Question: In my application I have a form that contains 5 different listview controls. I am trying to achieve two things here which I have become a little stuck on...
Is there a way I can make it so when I click on row 3 (for example) of Listview1, it selects row 3 for all listview controls? I have the following code set in my _SelectedIndexChanged event of Listview1 which works correctly, however, I want to make it so if the user clicks on row3 of any listview, it changes all listview controls to row 3.
'''
Private Sub lsvRegisters_SelectedIndexChanged(sender As Object, e As EventArgs) Handles lsvRegisters.SelectedIndexChanged
Try
If Not lsvRegisters.SelectedItems.Count = 0 Then
Dim index As Integer = lsvRegisters.SelectedIndices(0)
If lsvRegister_Hardware.Items.Count > 0 Then lsvRegister_Hardware.Items(index).Selected = True
If lsvRegister_Software.Items.Count > 0 Then lsvRegister_Software.Items(index).Selected = True
If lsvRegister_Processes.Items.Count > 0 Then lsvRegister_Processes.Items(index).Selected = True
If lsvRegister_System.Items.Count > 0 Then lsvRegister_System.Items(index).Selected = True
If lsvRegister_Misc.Items.Count > 0 Then lsvRegister_Misc.Items(index).Selected = True
End If
Catch ex As Exception
CreateLog("Module: lsvRegisters_SelectedIndexChanged()" & vbNewLine & "Exception Error: " & ex.Message)
MsgBox("Exception Error: " & ex.Message, MsgBoxStyle.Critical, "Module: lsvRegisters_SelectedIndexChanged()")
End Try
End Sub
'''
And secondly:
Is there a way I can make it so all listview controls have the highlight bar as active colour? Currently it only shows the focused listview control with a blue highlight bar and the others in a dull grey. I want to (if possible) have all listview controls show in blue regardless if it has focus or not.
Any help appreciated.
Thanks
The multiple selection of listview controls is now working as requested, however, once a listview loses focus, it only keeps the first cell highlighted as shown below:

My code for setting up the listview controls comes from a dataset. I have demonstrated the first listview, but all of them are the same.
'''
Try
QueryString = "SELECT * FROM Registers WHERE StoreID = '" & _StoreCode & "'"
Dim ExQry As New MySqlCommand(QueryString, MySQLConn)
Dim da As New MySqlDataAdapter(ExQry)
da.Fill(dsStoreDetail, "StoreDetail")
Dim tempDT As DataTable = dsStoreDetail.Tables("StoreDetail")
If dsStoreDetail.Tables.Count > 0 And dsStoreDetail.Tables(0).Rows.Count > 0 Then
For x = 0 To (dsStoreDetail.Tables(0).Rows.Count - 1)
Dim lvi_RegistersItem As ListViewItem = lsvRegisters.Items.Add(tempDT.Rows(x)("Online").ToString)
lvi_RegistersItem.SubItems.Add(tempDT.Rows(x)("Lane").ToString)
lvi_RegistersItem.SubItems.Add(tempDT.Rows(x)("Host_Name").ToString)
lvi_RegistersItem.SubItems.Add(tempDT.Rows(x)("Reg_Type").ToString)
lvi_RegistersItem.SubItems.Add(tempDT.Rows(x)("Operator").ToString)
lvi_RegistersItem.SubItems.Add(tempDT.Rows(x)("Register_Locked").ToString)
Next
Else
lblEmptyString.Visible = True
End If
dsStoreDetail.Clear()
tempDT = Nothing
Catch ex As Exception
CreateLog("Module: LoadStoreData()" & vbNewLine & "Exception Error: " & ex.Message)
MsgBox("Exception Error: " & ex.Message, MsgBoxStyle.Critical, "Module: LoadStoreData()")
lblEmptyString.Visible = True
End Try
'''
I have set all listview controls to FullRowSelect = True but only at design time - not sure if that matters.
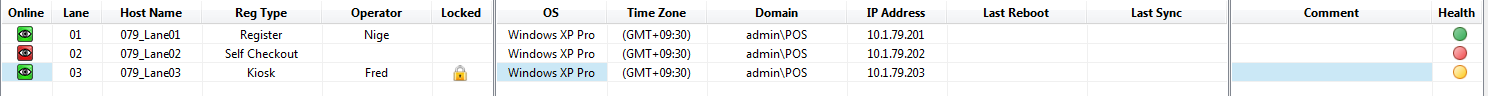
Answer: Right, this is my conclusion for this and it will be made with things named differently from yours, I'm afraid.
To Start off, setup all ListViews to have theese settings:
'''
HideSelection = True
MultiSelect = false
'''
This is what I have placed in all ListViews selected Index changed.
'''
Private Sub ListView2_SelectedIndexChanged(ByVal sender As System.Object, ByVal e As System.EventArgs) Handles ListView2.SelectedIndexChanged
If Not Working And ListView2.SelectedIndices.Count <> 0 Then
UpdateAllListViewes(ListView2.SelectedIndices)
End If
End Sub
'''
Working is a Private Boolean that is used to avoid unecessary calls to the UpdateAllListViews function. UpdateAllListViews sends all listboxes to the UpdateSelectedIndex function with the Index to light up. As you can see the Working Boolean is updated to True while this executes. This can be skipped, but debugging will turn into a nightmare if something goes wrong.
'''
Private Sub UpdateAllListViewes(ByVal Indexes As ListView.SelectedIndexCollection)
Working = True
UpdateSelectedIndex(ListView2, Indexes(0))
UpdateSelectedIndex(ListView3, Indexes(0))
UpdateSelectedIndex(ListView4, Indexes(0))
UpdateSelectedIndex(ListView5, Indexes(0))
Working = False
End Sub
'''
And finally how to update the selected indexes:
'''
Private Sub UpdateSelectedIndex(ByVal lv As ListView, ByVal Index As Integer)
For i As Integer = 0 To lv.Items.Count - 1
If i = Index Then
lv.Items(i).Selected = True
lv.Items(i).BackColor = Color.DodgerBlue
lv.Items(i).ForeColor = Color.White
Else
lv.Items(i).Selected = False
lv.Items(i).BackColor = Color.White
lv.Items(i).ForeColor = Color.Black
End If
Next
End Sub
'''
DodgerBlue is the SelectedIndex color for a ListView. This should solve both question 1 and 2.